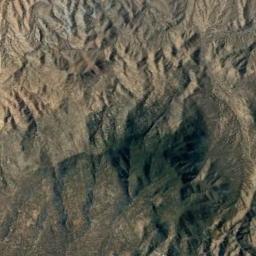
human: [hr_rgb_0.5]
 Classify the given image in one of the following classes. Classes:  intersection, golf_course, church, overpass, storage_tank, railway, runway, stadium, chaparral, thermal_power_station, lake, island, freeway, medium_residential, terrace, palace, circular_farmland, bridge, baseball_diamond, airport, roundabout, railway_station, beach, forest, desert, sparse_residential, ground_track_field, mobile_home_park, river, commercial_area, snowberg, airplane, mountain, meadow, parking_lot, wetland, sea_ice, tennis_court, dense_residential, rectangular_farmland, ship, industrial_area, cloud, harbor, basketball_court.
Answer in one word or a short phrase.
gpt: mountain